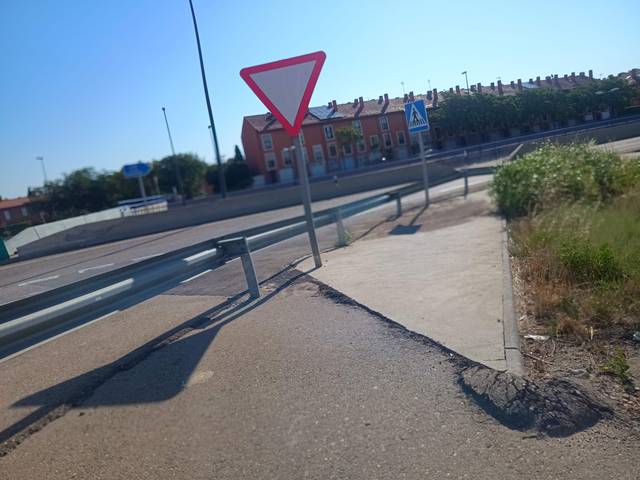
Region: Spain
Coordinates: 41.605, -0.8279